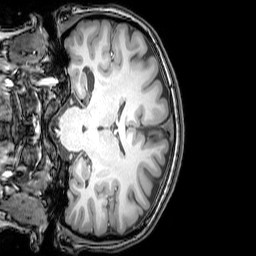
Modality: T1w
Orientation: coronal
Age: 20
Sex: female
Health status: healthy
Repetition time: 0.081 s
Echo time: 0.037 s